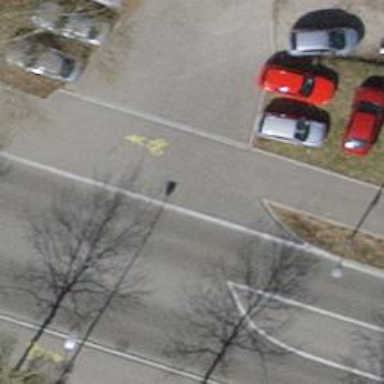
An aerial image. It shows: Asphalt path that serves as sidewalk.